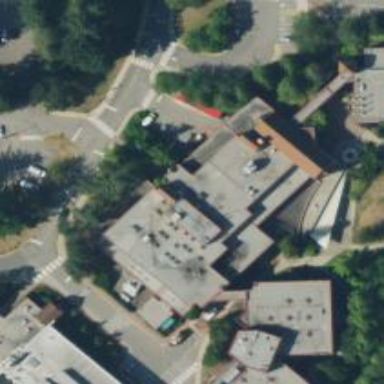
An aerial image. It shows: University building.